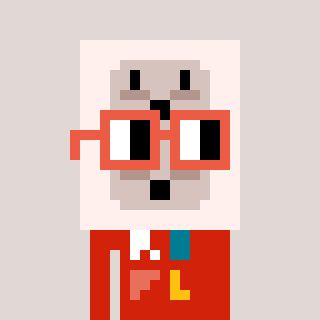
a pixel art character with square orange glasses, a outlet-shaped head and a red-colored body on a warm background